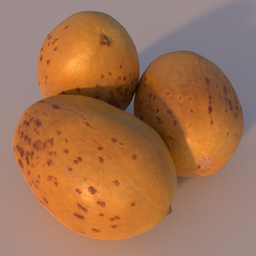
Label: nature